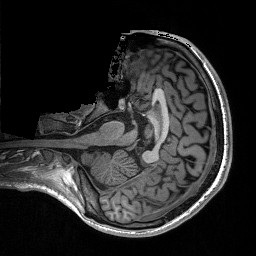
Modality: T1w
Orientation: axial
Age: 20
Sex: male
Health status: healthy
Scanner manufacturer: siemens
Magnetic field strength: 3 T
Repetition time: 3.2 s